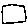
Label: square